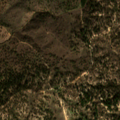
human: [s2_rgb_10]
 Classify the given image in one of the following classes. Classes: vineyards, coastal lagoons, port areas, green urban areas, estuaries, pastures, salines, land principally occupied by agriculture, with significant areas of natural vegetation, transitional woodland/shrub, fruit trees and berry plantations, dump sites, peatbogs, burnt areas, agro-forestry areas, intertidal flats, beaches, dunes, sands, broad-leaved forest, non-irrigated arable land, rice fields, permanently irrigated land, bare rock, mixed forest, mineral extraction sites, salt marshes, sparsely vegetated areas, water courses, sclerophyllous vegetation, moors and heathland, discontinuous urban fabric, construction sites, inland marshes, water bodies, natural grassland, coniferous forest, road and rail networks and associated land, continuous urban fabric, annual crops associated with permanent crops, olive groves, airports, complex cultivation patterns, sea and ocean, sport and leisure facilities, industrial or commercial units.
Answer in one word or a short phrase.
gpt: agro-forestry areas, broad-leaved forest